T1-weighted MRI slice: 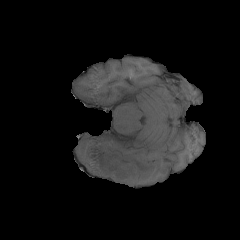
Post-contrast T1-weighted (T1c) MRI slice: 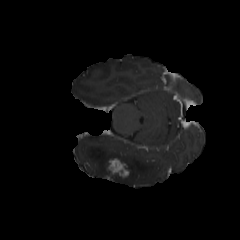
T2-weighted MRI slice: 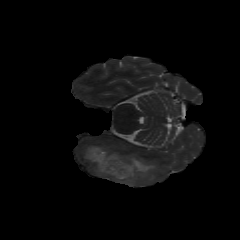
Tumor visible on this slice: yes